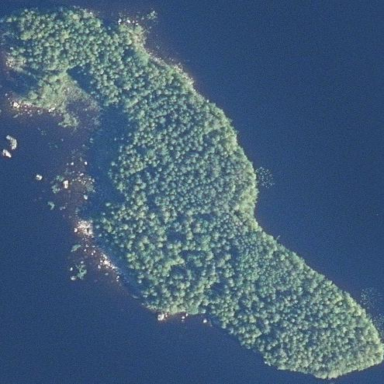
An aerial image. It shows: Islet.